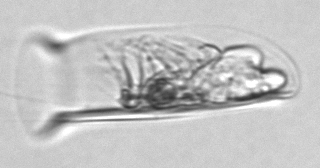
Label: Tintinnina